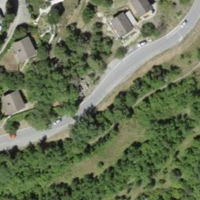
EUNIS habitat code: 52
Species observed at this site:
Prunus spinosa